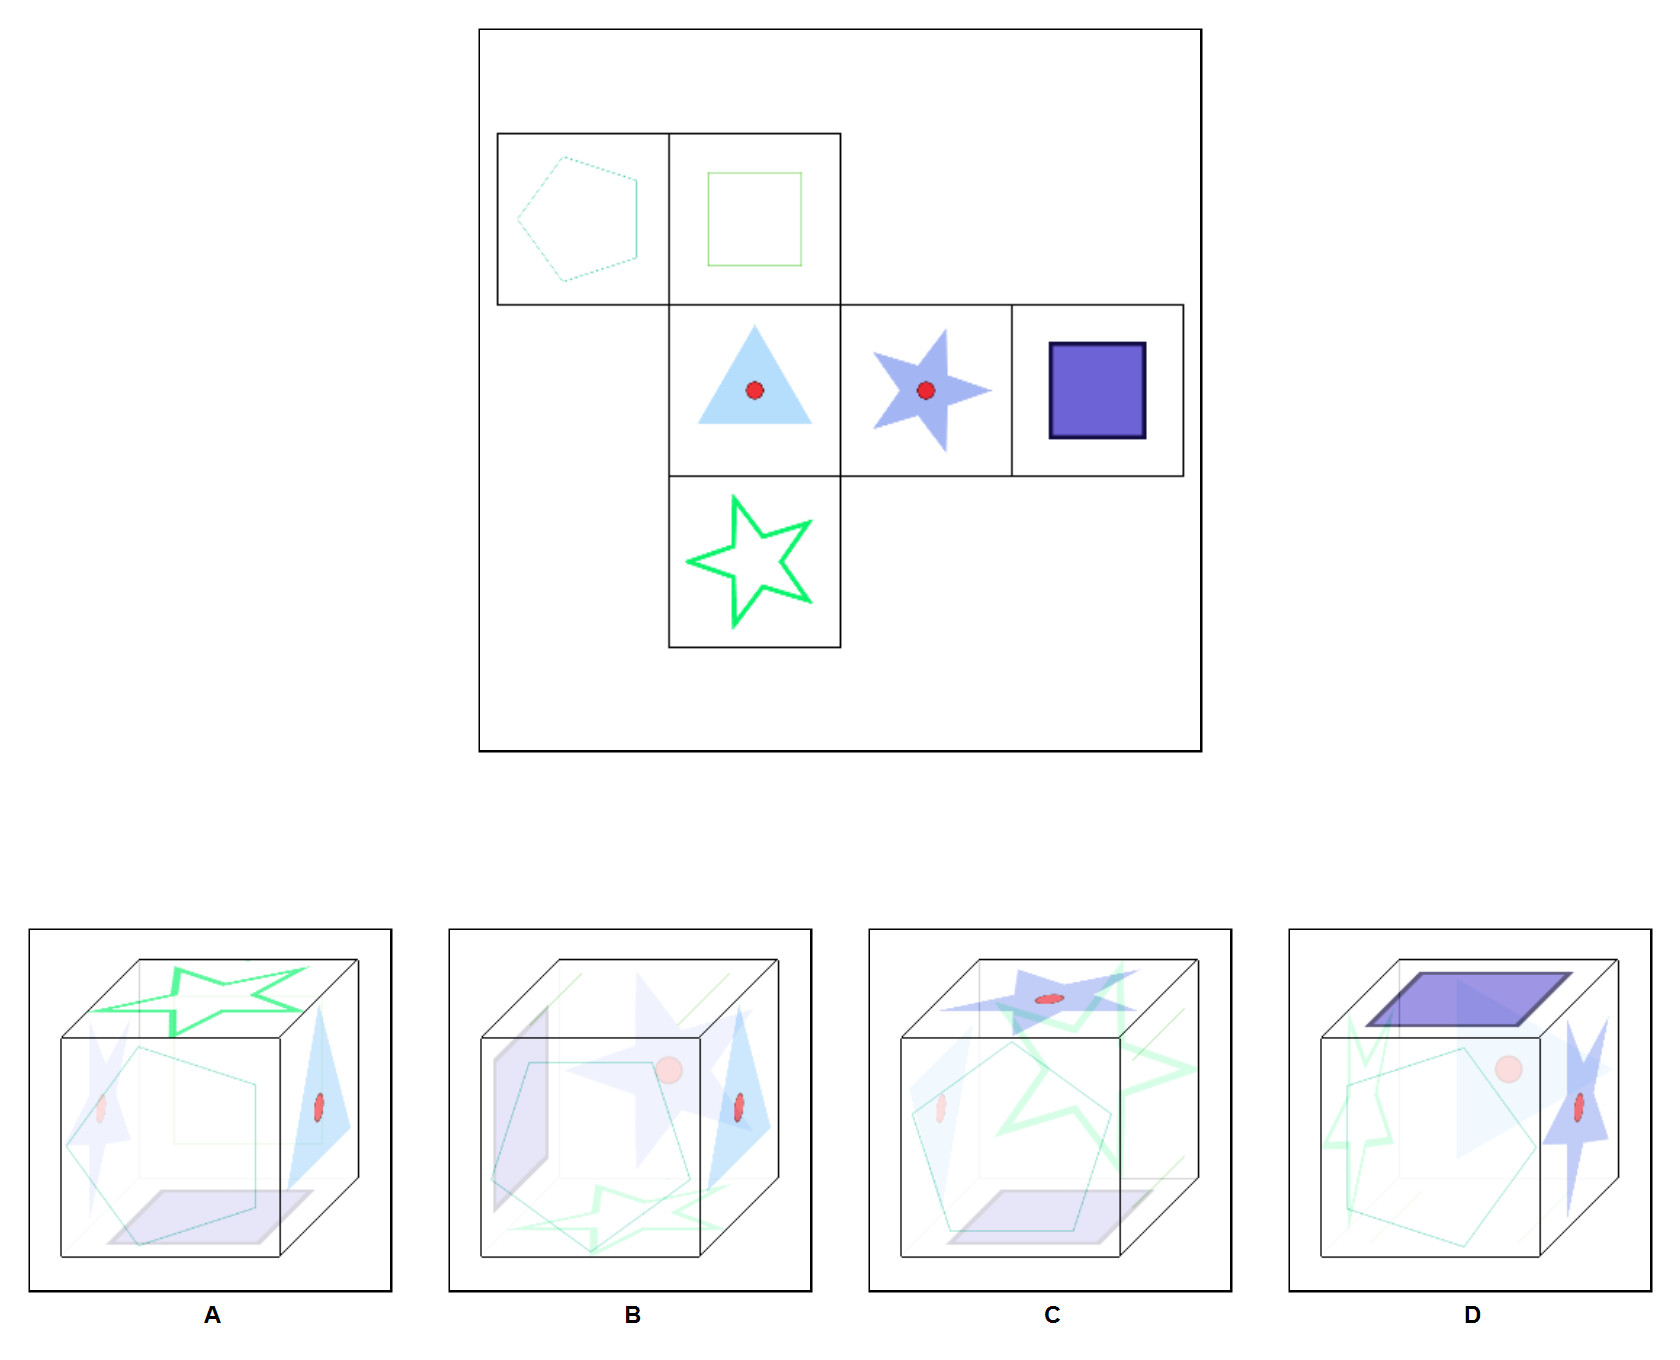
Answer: B